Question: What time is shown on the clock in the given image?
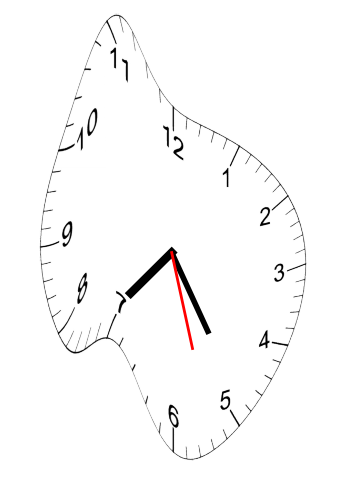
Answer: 07:24:27